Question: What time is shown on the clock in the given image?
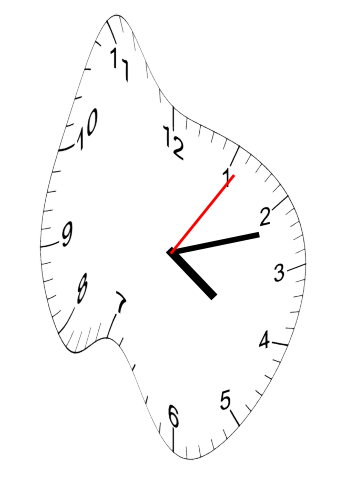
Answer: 04:12:06